This continuous-wavelet-transform scalogram was computed from a bearing vibration snapshot. Based on the visible evidence, which condition applies: normal, inner_race, outer_race, ball?
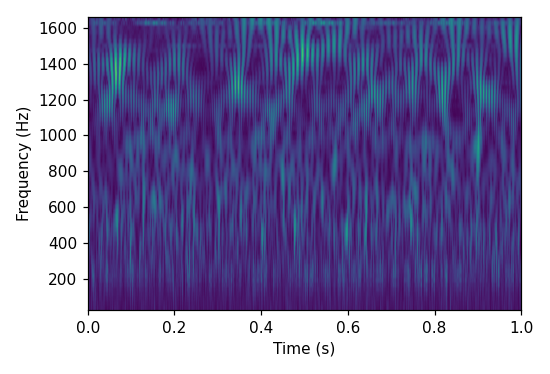
Answer: outer_race